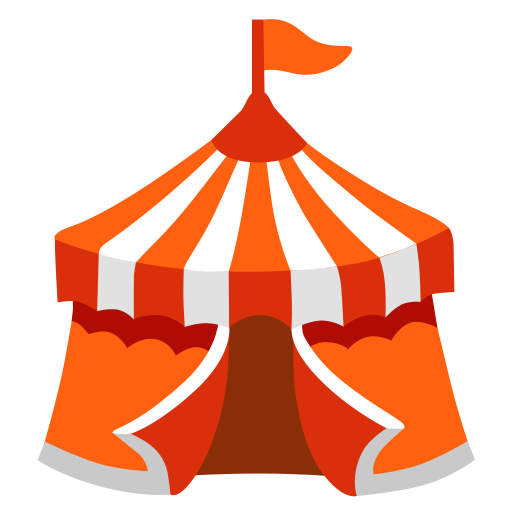
Emoji: 🎪